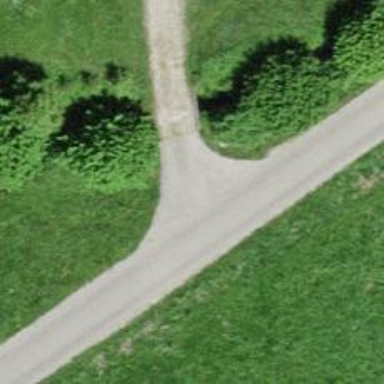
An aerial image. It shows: Gravel path on bridge.